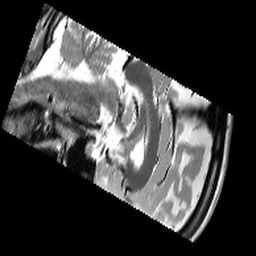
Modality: T2w
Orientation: sagittal
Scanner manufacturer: siemens
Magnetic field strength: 3 T
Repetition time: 10.64 s
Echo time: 0.05 s